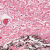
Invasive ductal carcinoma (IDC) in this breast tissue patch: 0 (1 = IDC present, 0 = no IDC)